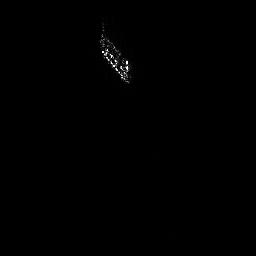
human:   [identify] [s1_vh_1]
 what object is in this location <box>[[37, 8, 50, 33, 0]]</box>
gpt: <ref>1 large ship at the top</ref>